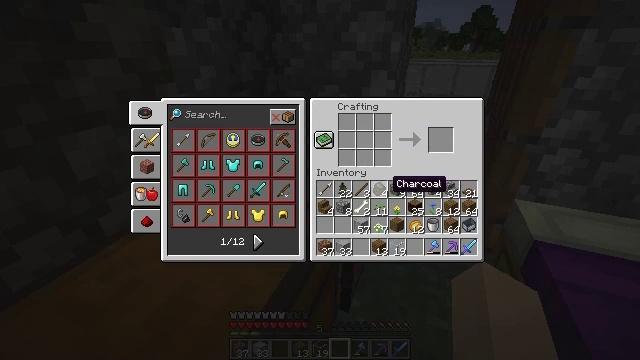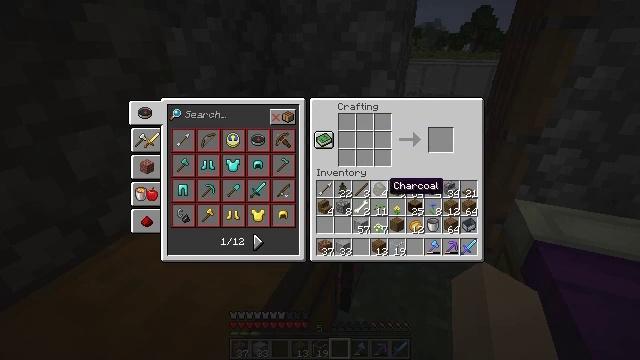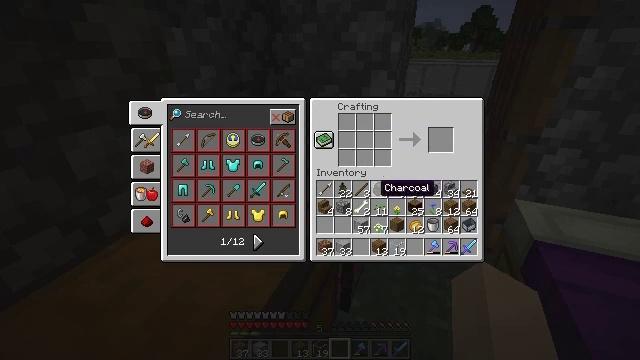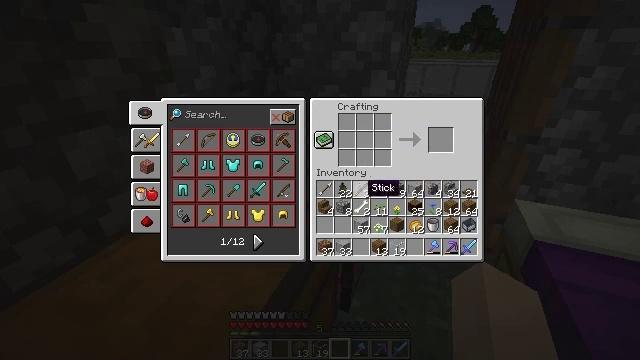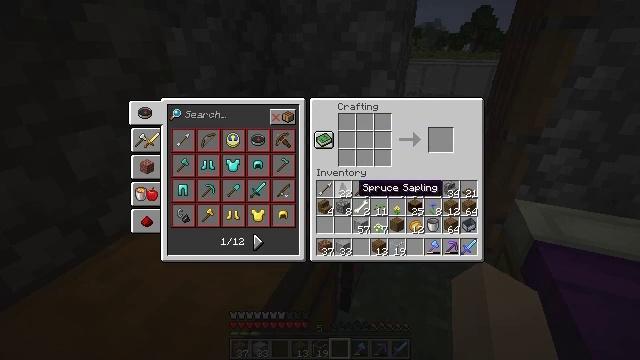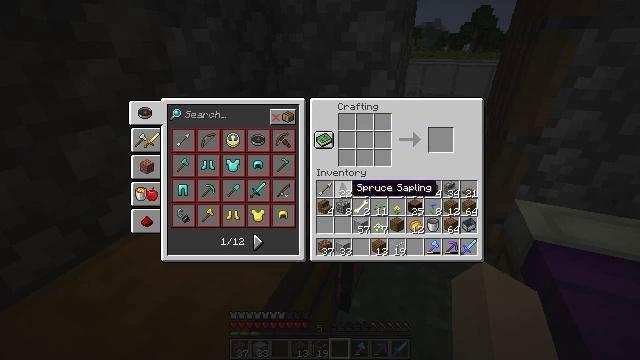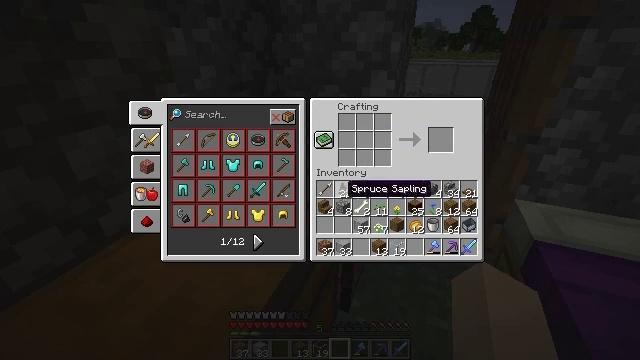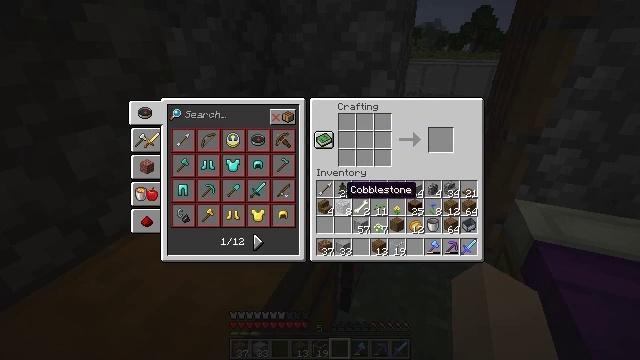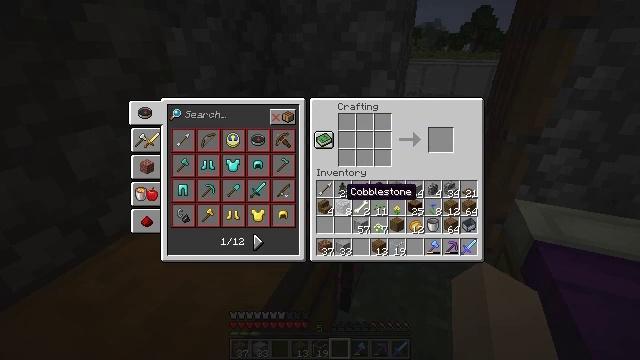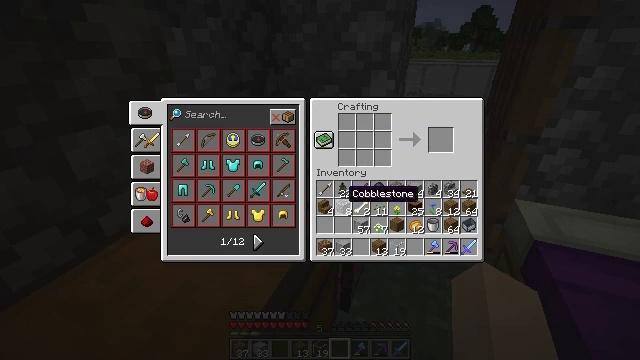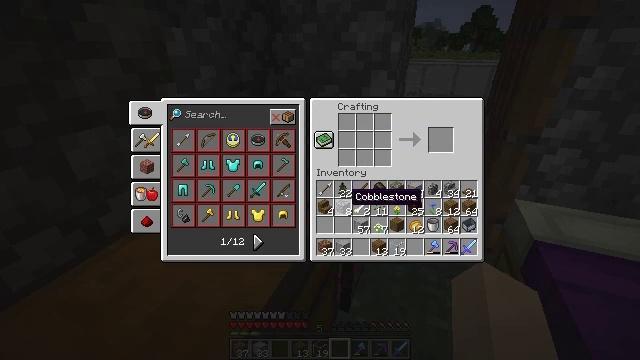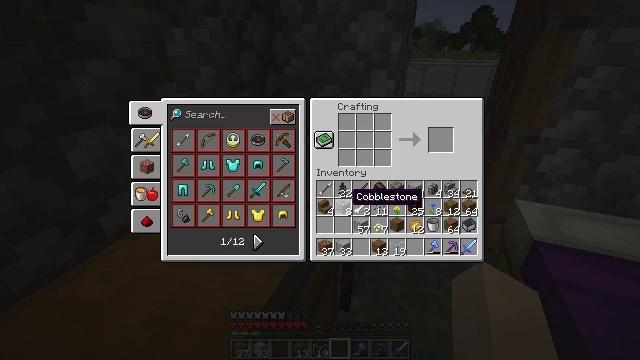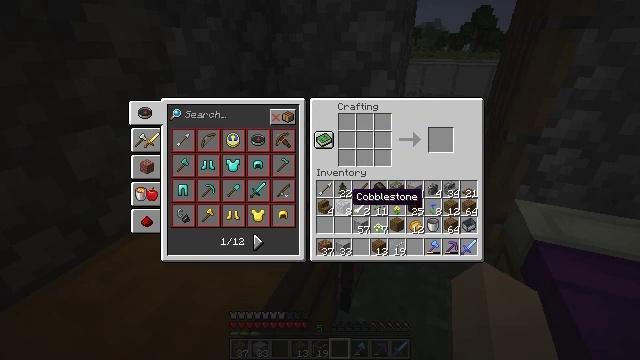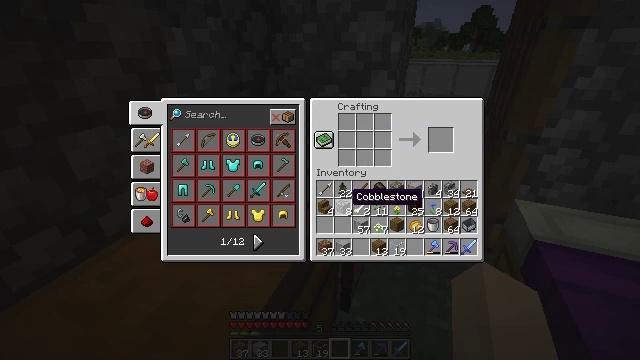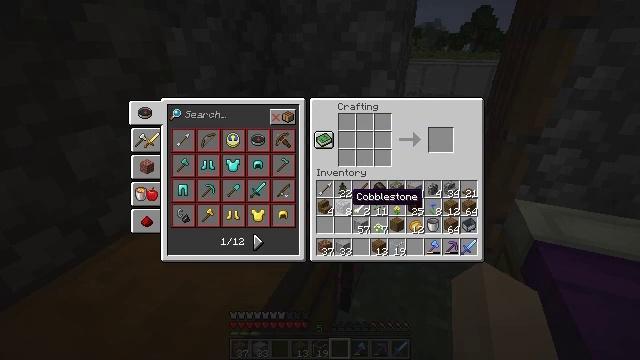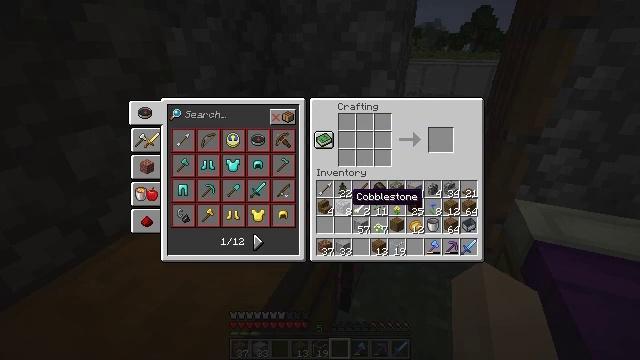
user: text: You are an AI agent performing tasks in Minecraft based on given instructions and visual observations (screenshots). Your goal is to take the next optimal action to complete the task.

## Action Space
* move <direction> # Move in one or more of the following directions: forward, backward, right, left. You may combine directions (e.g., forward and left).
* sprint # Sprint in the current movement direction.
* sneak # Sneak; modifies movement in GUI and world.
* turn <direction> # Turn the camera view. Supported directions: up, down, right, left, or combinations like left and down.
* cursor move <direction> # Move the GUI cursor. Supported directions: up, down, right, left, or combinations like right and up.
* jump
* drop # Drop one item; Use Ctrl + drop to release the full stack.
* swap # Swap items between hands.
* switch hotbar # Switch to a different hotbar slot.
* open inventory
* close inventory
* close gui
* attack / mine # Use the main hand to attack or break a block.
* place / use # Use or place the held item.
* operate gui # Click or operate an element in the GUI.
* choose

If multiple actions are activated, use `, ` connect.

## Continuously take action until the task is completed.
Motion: motion action
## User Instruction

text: Craft cobblestone stairs.
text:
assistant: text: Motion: no_op
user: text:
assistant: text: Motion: turn left
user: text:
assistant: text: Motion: turn left
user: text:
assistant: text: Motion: turn left
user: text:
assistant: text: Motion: no_op
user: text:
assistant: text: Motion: no_op
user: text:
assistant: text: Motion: no_op
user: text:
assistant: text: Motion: no_op
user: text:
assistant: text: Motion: no_op
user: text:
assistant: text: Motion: no_op
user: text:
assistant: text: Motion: no_op
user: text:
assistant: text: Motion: no_op
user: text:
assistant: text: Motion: no_op
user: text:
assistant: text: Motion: no_op
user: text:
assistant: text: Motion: sneak
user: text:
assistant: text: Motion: sneak
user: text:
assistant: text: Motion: sneak
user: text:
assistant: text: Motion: sneak
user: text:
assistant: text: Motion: sneak, attack / mine
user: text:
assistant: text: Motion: sneak, attack / mine
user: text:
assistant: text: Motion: sneak
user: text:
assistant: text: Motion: sneak
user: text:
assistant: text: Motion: sneak
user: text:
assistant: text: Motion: sneak
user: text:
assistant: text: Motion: sneak
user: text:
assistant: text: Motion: sneak, turn right and up
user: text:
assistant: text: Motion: sneak, turn right and up
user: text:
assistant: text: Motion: turn up
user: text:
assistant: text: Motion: turn up
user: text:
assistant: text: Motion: no_op